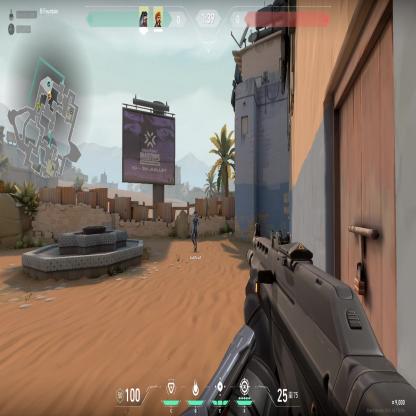
Label: teammate